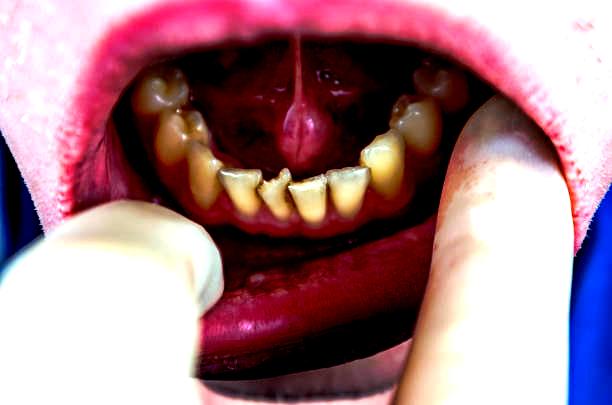
Condition: Gingivitis